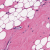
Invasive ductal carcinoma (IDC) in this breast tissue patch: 0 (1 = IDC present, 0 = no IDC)